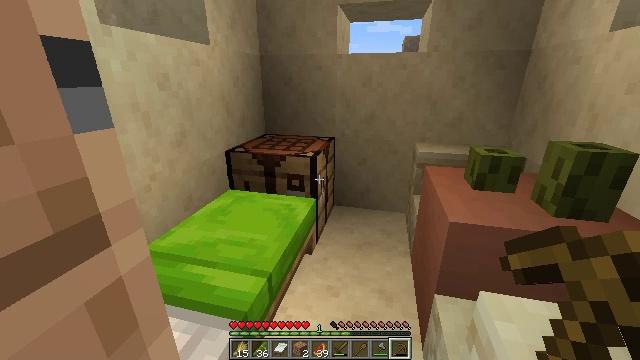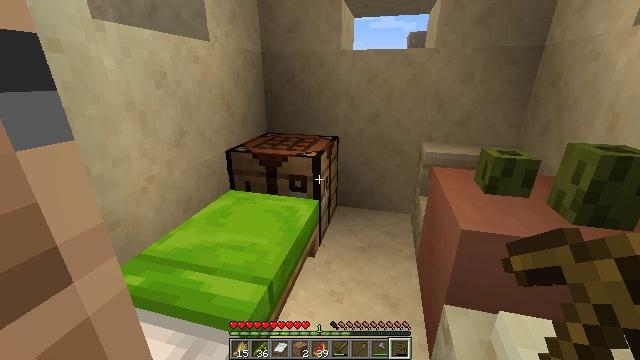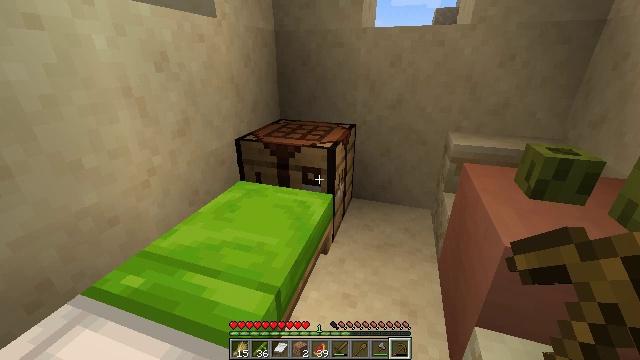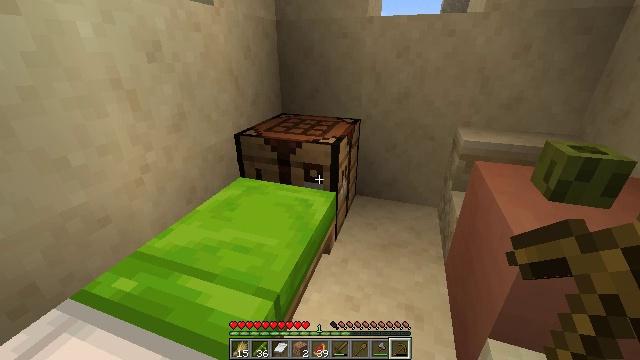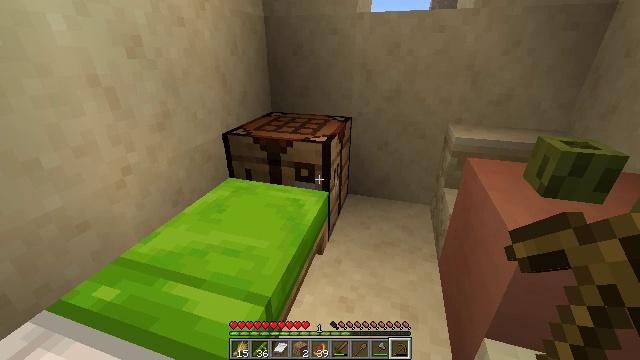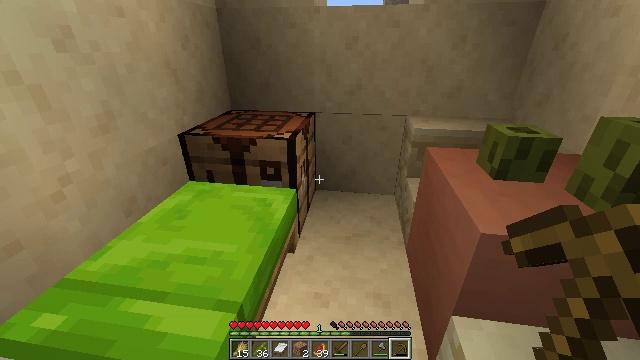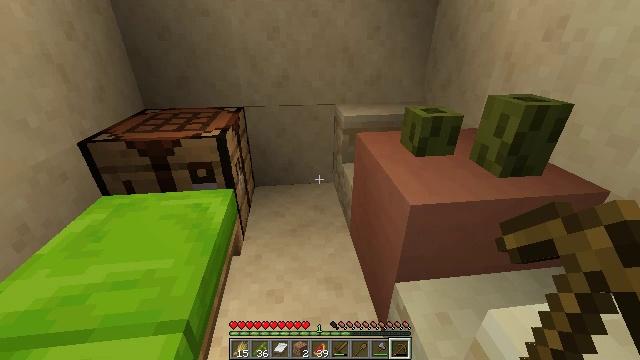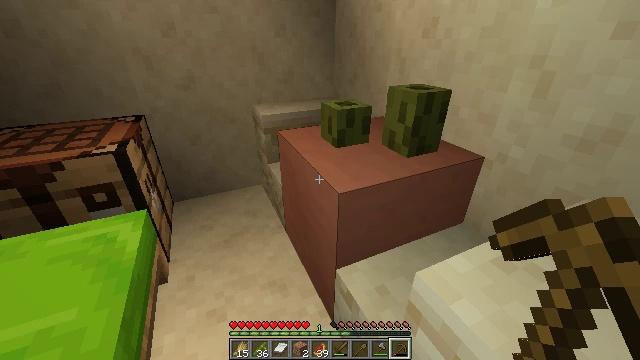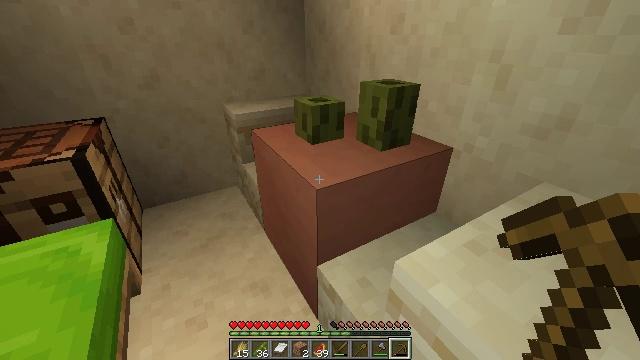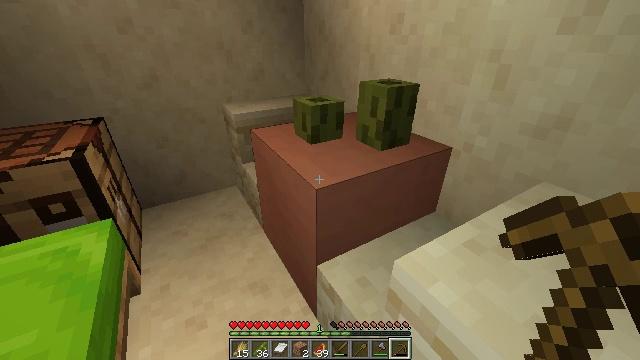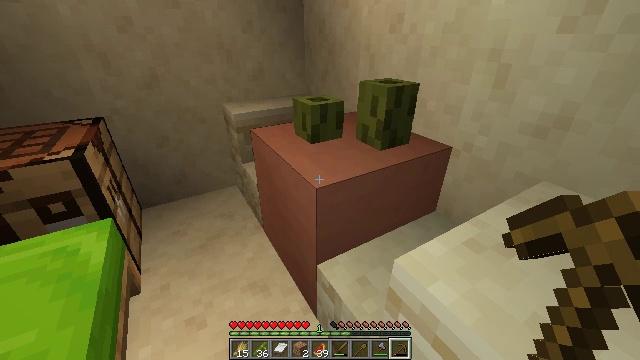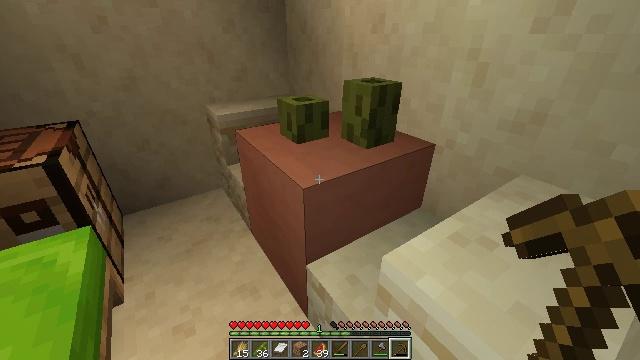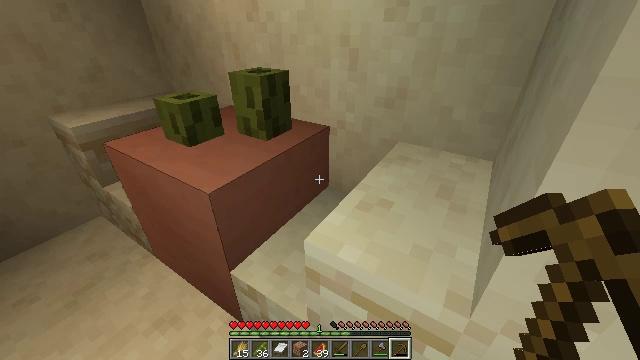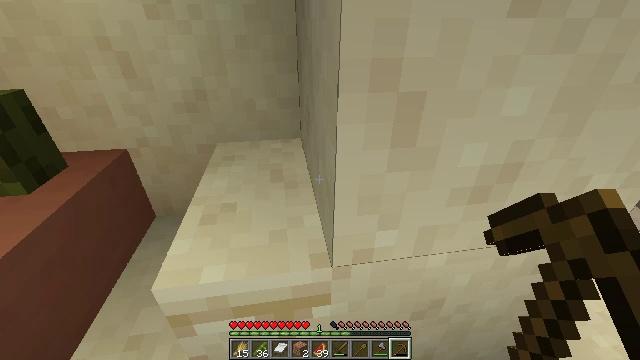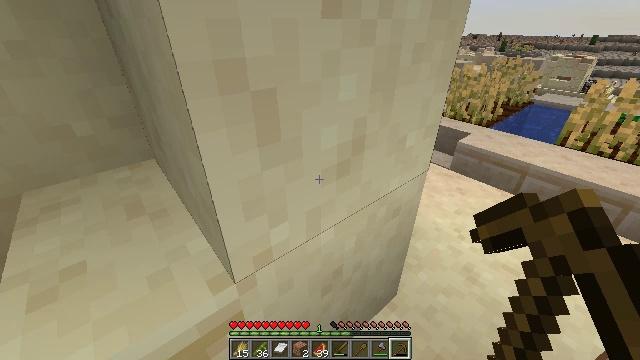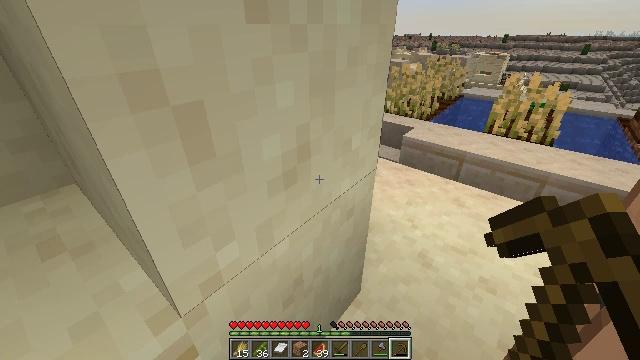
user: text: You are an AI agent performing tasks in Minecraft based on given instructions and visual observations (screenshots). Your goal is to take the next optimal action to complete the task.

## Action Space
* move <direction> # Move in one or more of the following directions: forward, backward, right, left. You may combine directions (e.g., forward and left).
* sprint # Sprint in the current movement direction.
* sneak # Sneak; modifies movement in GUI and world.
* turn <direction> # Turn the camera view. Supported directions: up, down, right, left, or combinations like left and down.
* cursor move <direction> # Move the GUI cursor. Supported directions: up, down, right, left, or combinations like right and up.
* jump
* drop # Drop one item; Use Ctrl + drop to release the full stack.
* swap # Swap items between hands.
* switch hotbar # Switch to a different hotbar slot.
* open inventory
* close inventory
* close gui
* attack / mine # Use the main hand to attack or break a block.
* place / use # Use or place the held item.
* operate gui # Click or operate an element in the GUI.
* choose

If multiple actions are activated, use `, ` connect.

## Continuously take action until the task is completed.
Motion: motion action
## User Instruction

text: Attack the sandstone slab to gather it.
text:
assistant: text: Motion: move forward
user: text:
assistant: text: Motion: turn left and down
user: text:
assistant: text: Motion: turn down
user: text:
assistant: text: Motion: turn right
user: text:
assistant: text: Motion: turn right
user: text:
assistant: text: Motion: turn right and down
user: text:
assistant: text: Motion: turn right
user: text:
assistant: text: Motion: turn right
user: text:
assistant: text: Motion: no_op
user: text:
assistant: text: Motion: no_op
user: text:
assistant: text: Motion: turn right
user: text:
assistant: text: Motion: turn right and down
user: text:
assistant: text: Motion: turn right
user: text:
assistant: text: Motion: turn right
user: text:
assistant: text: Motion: move forward and move right, turn right
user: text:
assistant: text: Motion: move forward and move right, turn up
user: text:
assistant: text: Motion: move forward and move right, turn up
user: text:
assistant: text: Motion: move forward and move right
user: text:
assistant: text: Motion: move forward and move right, turn left and up
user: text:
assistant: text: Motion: move forward and move right, turn left and up
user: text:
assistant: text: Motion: move forward and move right, turn left and up
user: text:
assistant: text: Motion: move forward and move right, turn left and up
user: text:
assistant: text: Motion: move forward and move right, sprint, turn left and up
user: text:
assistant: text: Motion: move forward, sprint, turn left
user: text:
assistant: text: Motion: move forward, sprint, turn left
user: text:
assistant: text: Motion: move forward, sprint, turn left
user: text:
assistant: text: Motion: move forward, turn left
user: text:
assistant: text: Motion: move forward, sprint, turn left
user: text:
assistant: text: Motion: move forward, sprint, turn left
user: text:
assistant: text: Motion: move forward, sprint, turn left